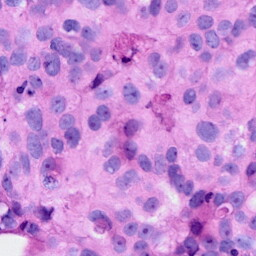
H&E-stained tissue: Breast